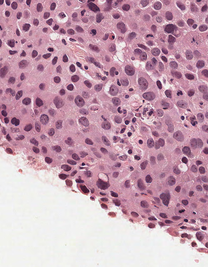
Tumor epithelial tissue: yes
Tumor-associated stroma tissue: no
Normal tissue: no